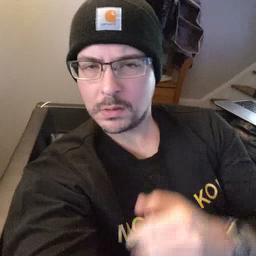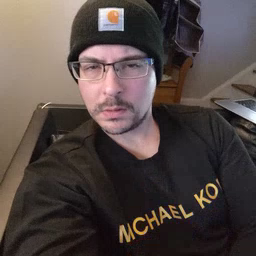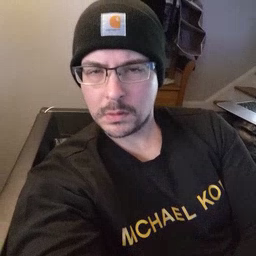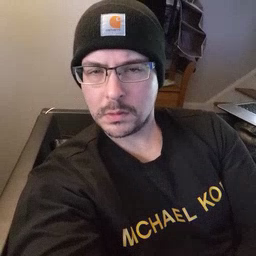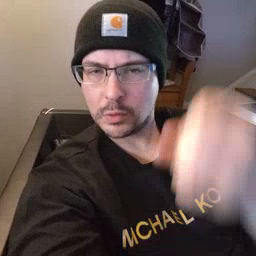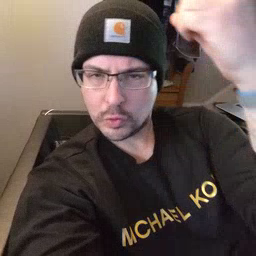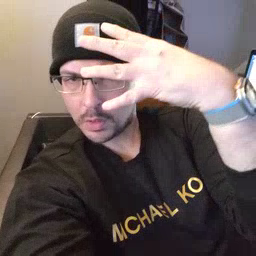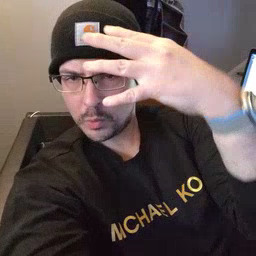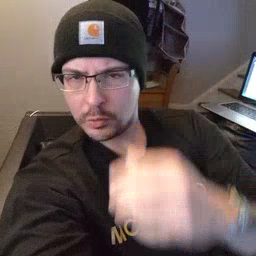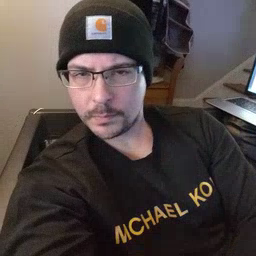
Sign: shower